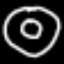
Label: donut